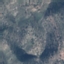
Land use / land cover class: HerbaceousVegetation